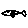
Label: fish